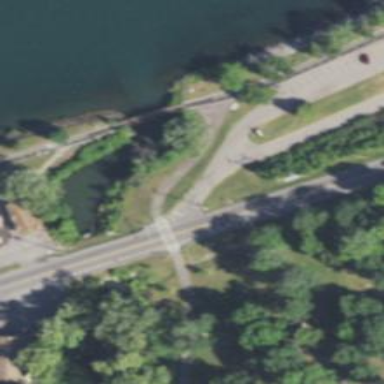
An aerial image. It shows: Asphalt footway with cycle track crossing.